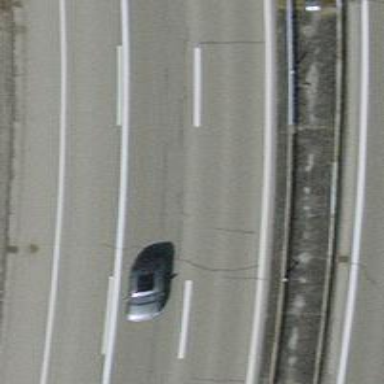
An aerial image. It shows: Asphalt motorway.